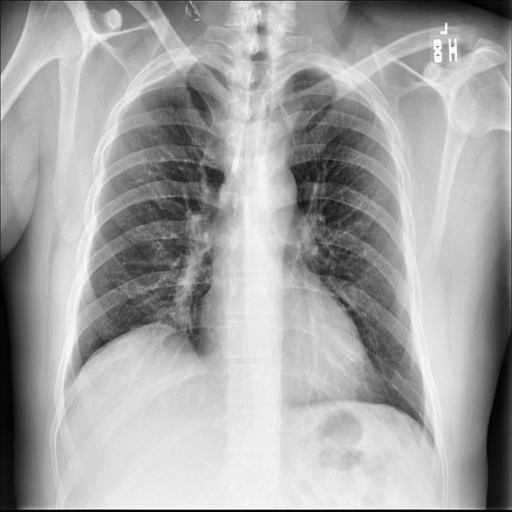
Finding: NORMAL